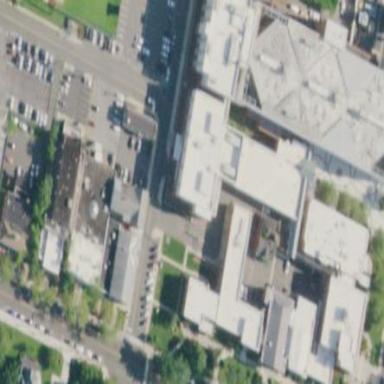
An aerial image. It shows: Courthouse building.